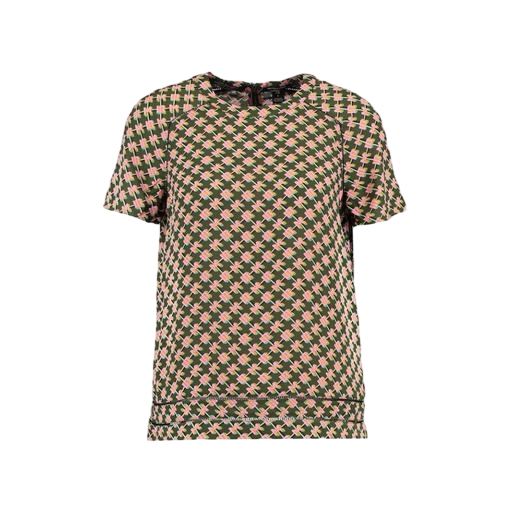
black geo-print t-shirt only macy, multicolor floral-print t-shirt only macy, patterned t-shirt, white background